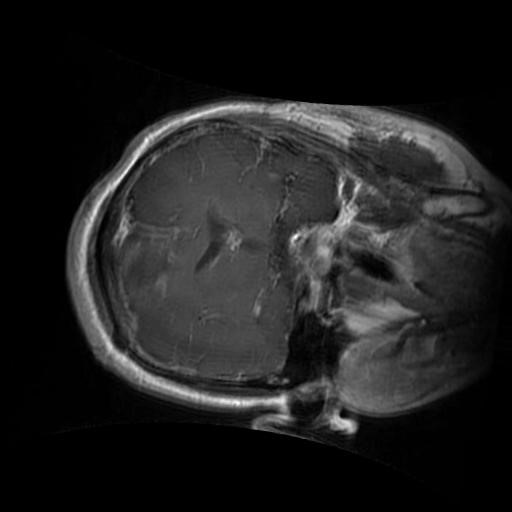
Label: brain_glioma